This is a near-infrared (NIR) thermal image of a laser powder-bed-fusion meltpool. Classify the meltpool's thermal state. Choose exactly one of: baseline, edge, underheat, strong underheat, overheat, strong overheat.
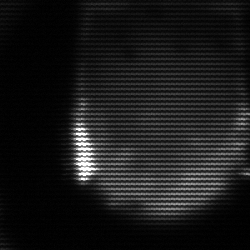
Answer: edge